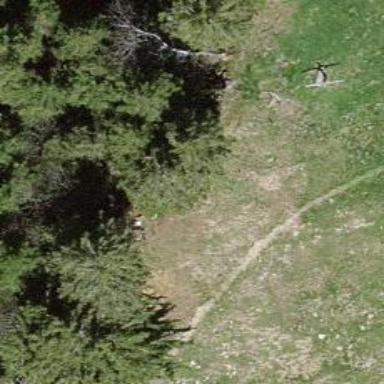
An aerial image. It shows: Path.